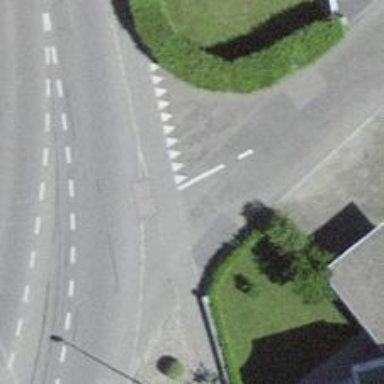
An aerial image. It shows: Road with "give way" sign.